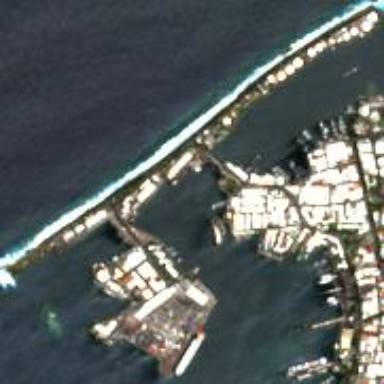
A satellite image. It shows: Industrial area on island with natural coastline.